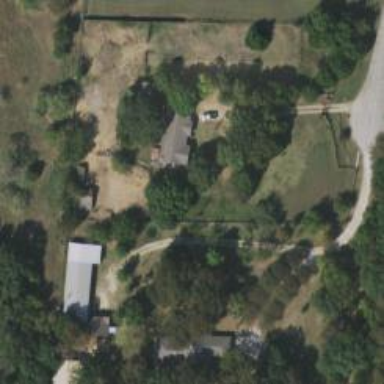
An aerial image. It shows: Driveway leading to service road.